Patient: sex F, age 54
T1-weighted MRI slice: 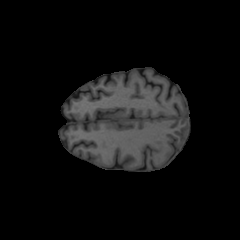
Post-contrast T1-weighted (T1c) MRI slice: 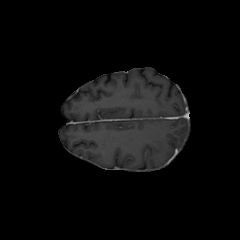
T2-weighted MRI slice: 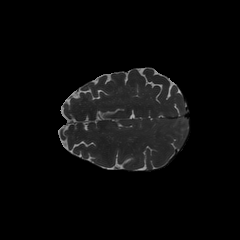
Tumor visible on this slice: no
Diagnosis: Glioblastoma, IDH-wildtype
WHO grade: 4